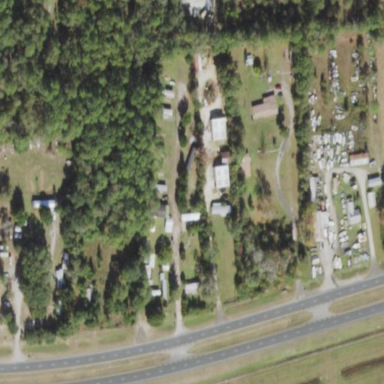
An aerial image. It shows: Residential area known as trailer park.